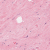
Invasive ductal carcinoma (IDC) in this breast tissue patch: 0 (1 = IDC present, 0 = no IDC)